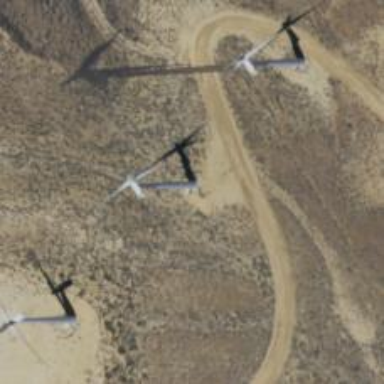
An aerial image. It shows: Wind power generator utilizing wind turbines.